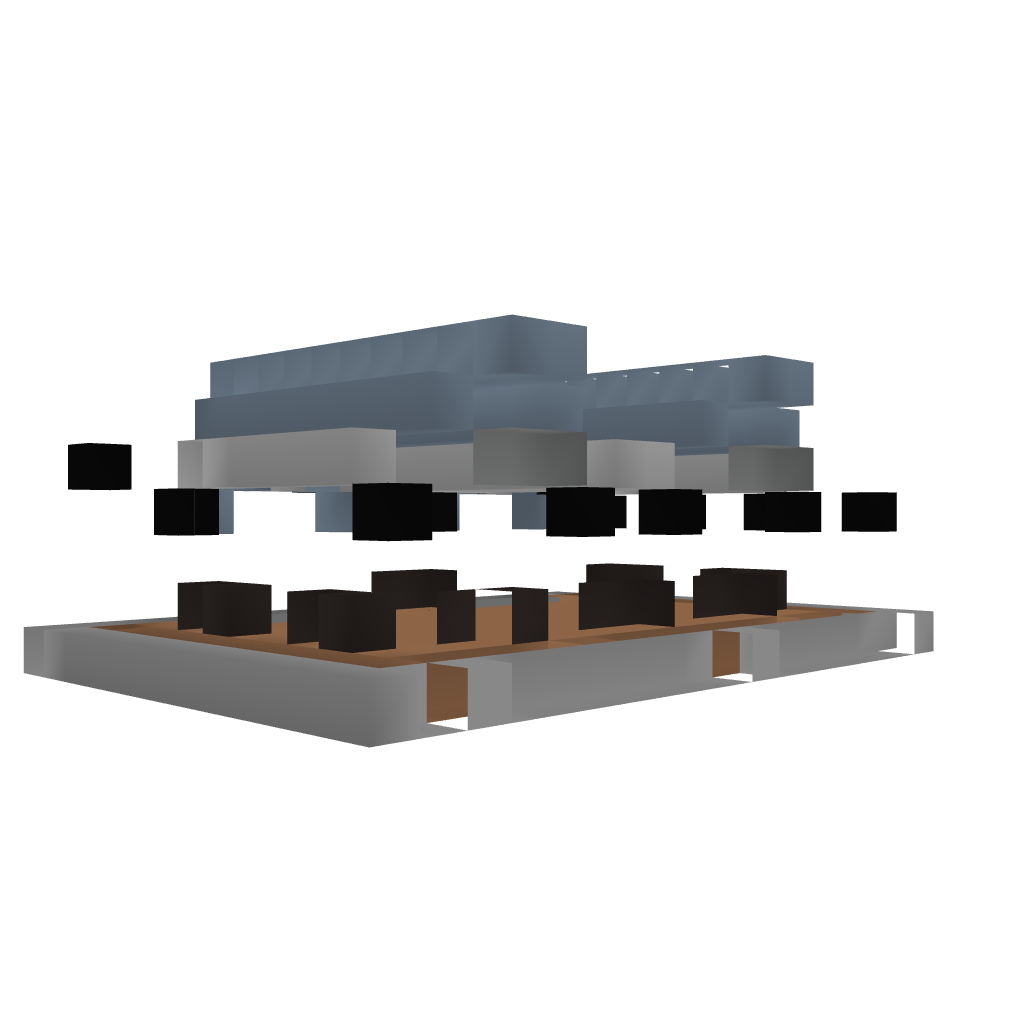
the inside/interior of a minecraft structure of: A Small storage building